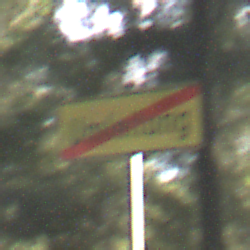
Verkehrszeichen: EndeDerUmleitungsankuendigung
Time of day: MorningAfternoon
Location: Outdoor (Nature)
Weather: Clear
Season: NotSpecified
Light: Natural